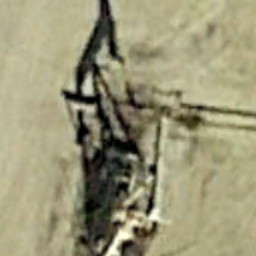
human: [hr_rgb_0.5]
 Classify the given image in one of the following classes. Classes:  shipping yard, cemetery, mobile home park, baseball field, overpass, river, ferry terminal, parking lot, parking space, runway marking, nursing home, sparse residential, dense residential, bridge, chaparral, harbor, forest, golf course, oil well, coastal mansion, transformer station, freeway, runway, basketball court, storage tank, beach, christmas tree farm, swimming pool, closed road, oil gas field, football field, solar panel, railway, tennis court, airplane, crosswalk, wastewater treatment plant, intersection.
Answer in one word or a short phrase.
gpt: oil well